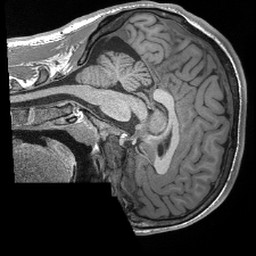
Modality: T1w
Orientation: sagittal
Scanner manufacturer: siemens
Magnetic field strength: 3 T
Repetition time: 2.4 s
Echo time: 0.00213 s